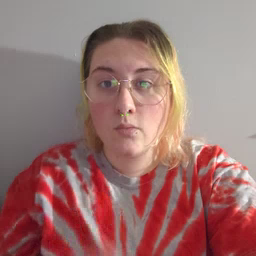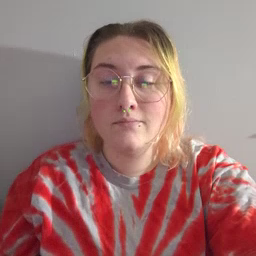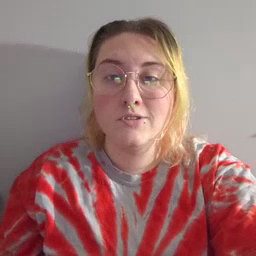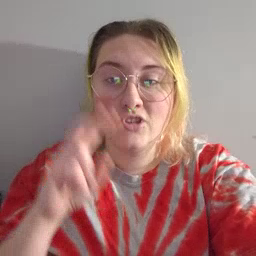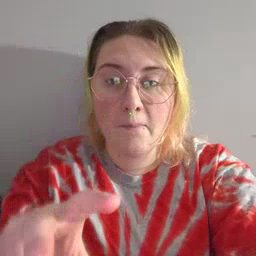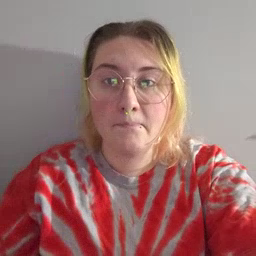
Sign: jump